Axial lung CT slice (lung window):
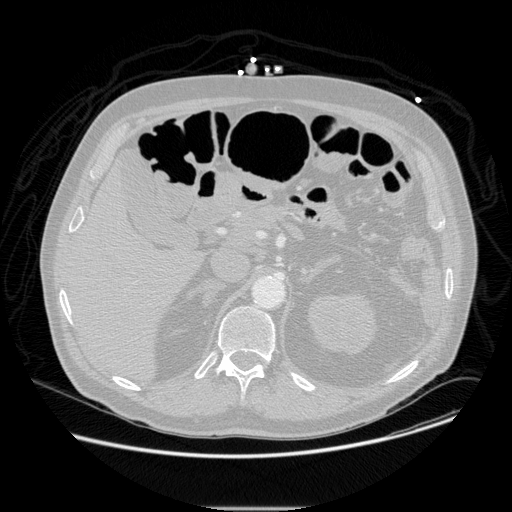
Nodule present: no